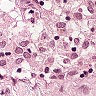
Metastatic tissue present: no